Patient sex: M
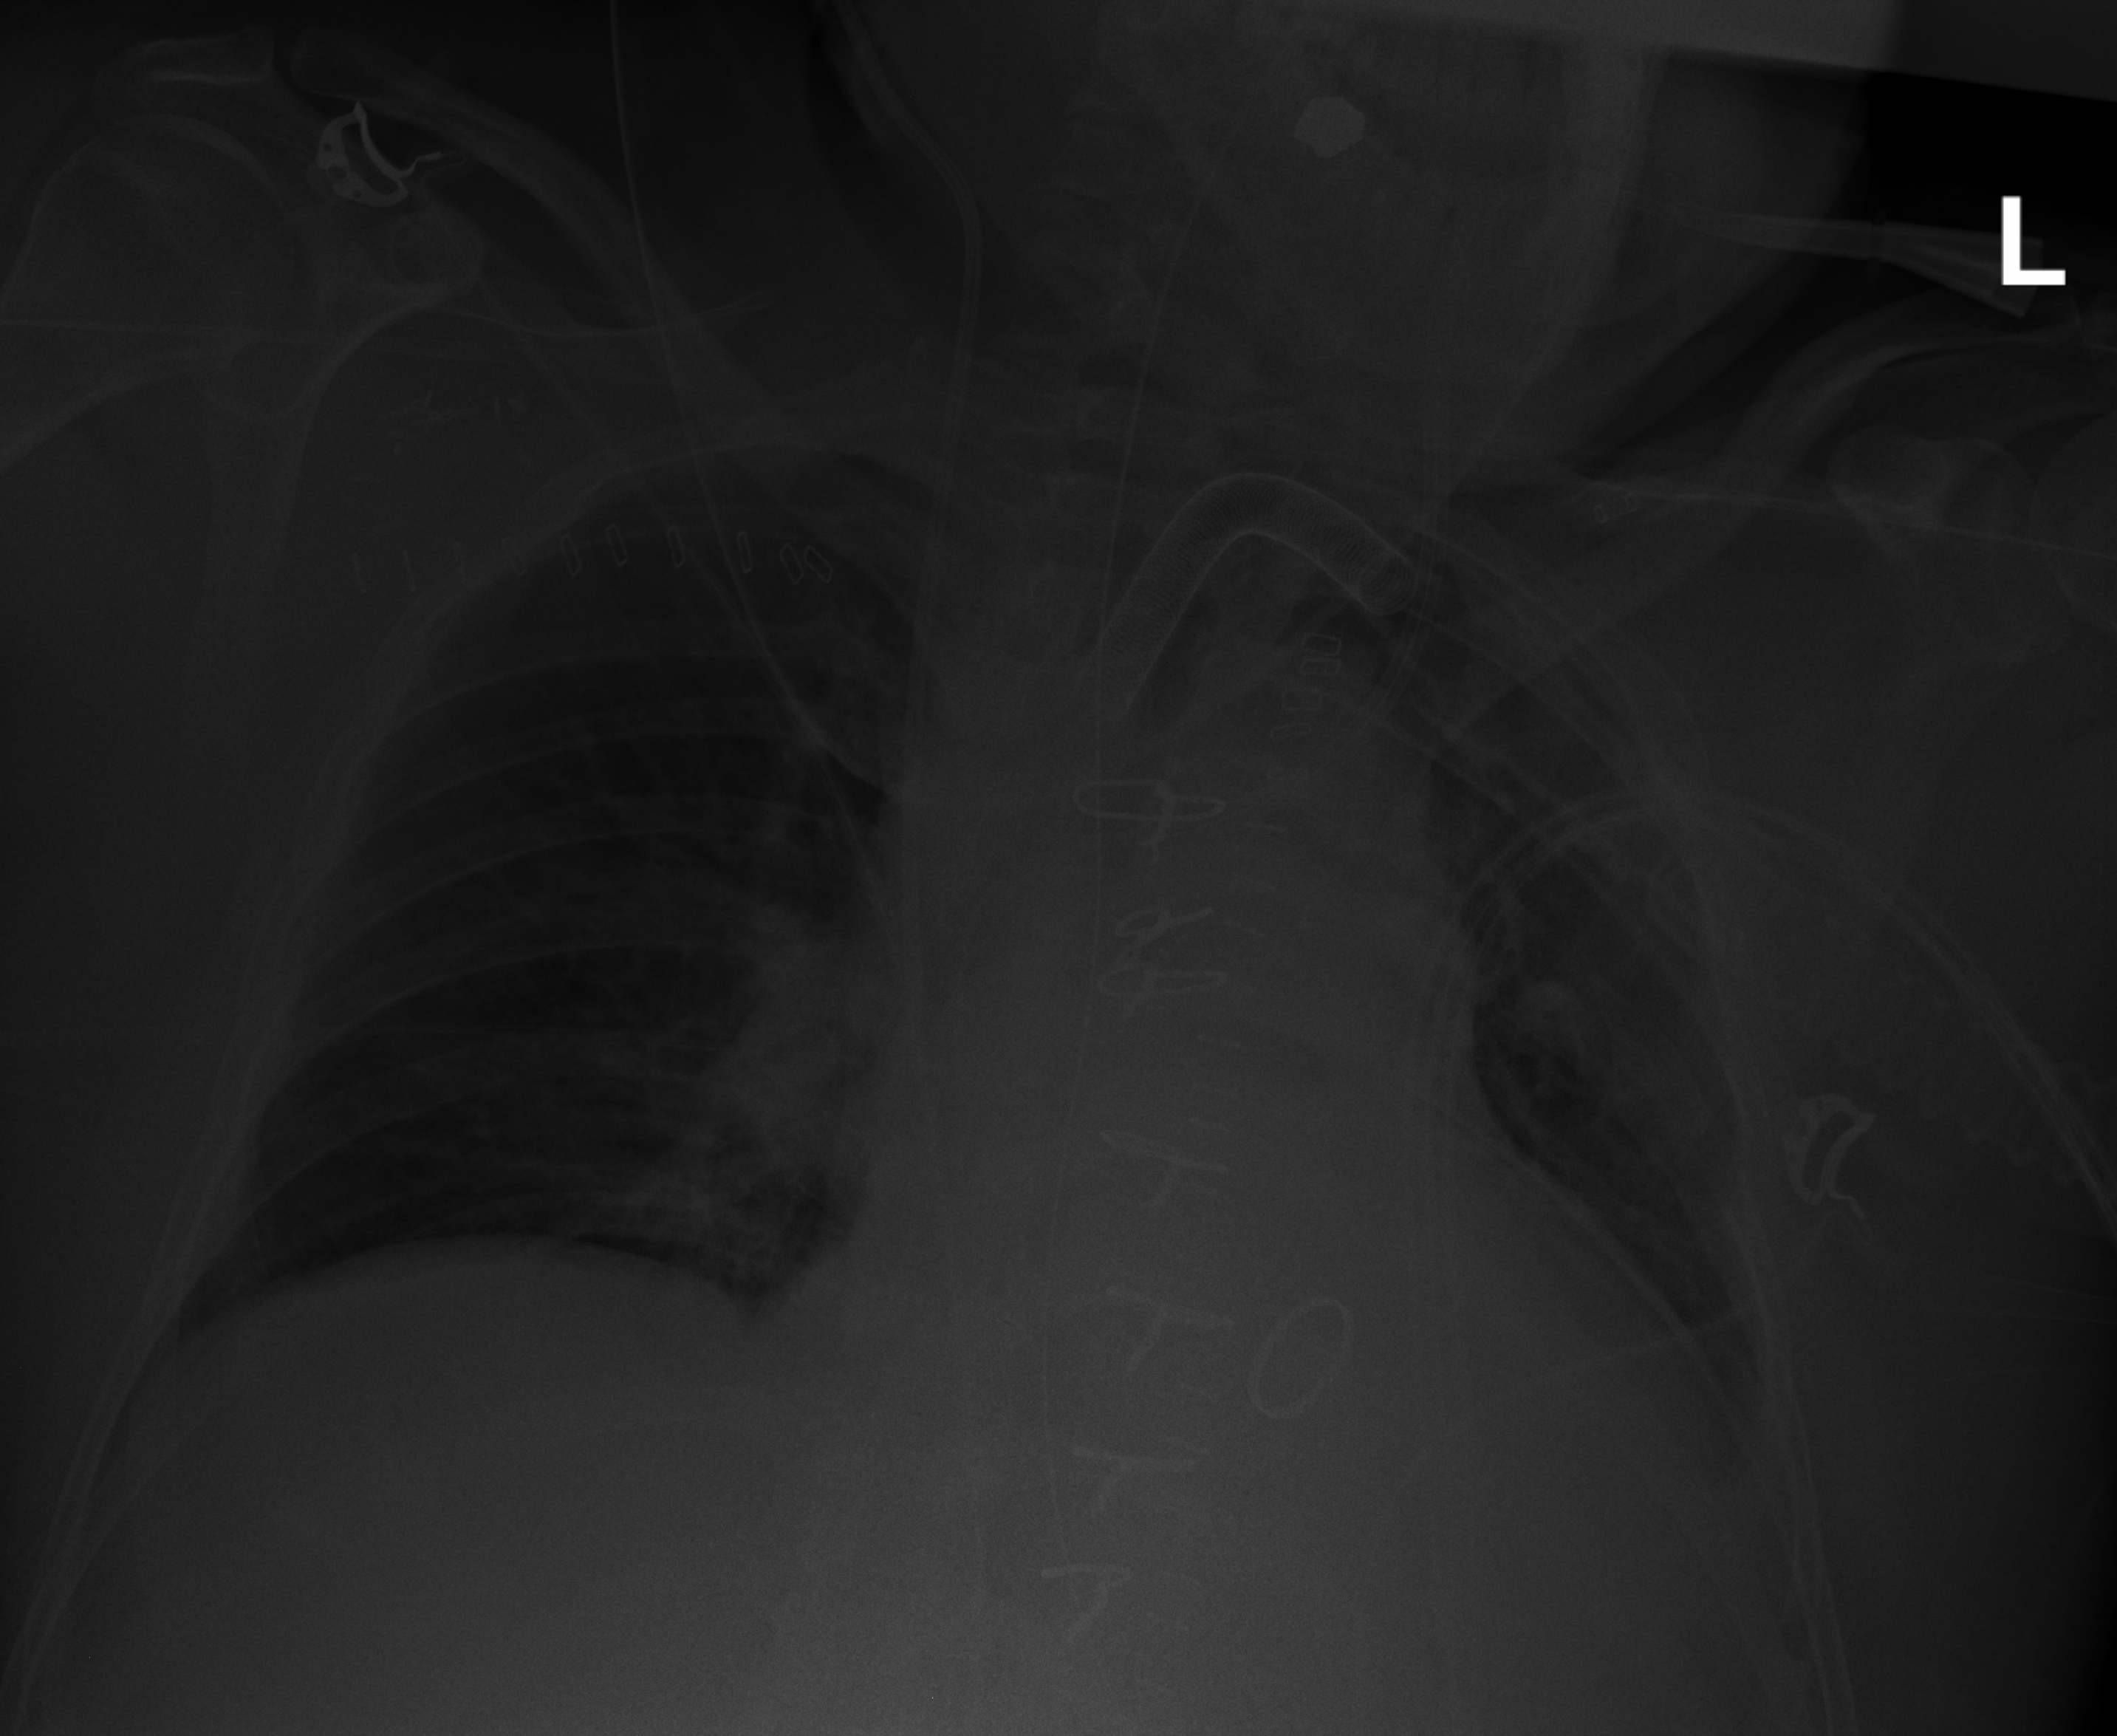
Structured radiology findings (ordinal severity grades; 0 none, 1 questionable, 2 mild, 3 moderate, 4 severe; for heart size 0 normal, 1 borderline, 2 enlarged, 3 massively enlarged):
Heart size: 2
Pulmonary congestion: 2
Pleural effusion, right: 0
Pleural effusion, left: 1
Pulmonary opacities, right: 0
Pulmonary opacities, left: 0
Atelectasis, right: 0
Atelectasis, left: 2